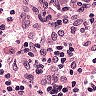
Metastatic tissue present: no